Question: I would like to receive some insight as to how I can make an AI, that can walk smoothly around the map(between window size). Like, if the AI reached that defined spot, then it will walk to another spot.
Here is what I have tried,
First, I get a random float number from 0.0f to 608.0f because my window size is 640,640.
'''
void AIntelligence::GenRandom()
{
MapX = static_cast <float> (rand()) / (static_cast <float> (RAND_MAX / 608.0f));
MapY = MapX;
}
'''
Then,I pass in the current position of my sprite to this function
'''
void AIntelligence::RandomMove(float PosX, float PosY)
{
this->PosX = PosX;
this->PosY = PosY;
if (PosX == MapX || PosY == MapY) //If the current is the same as the generated random, then
{ generate it again.
GenRandom();
}
else
{
if (PosX < MapX || PosY < MapY) //If not then I see if the position less than the
{ generated and translate it.
this->PosX += 8.0f;
this->PosY += 8.0f;
}
else if (PosX > MapX || PosY > MapY)
{
this->PosX -= 8.0f;
this->PosY -= 8.0f;
}
else
this->PosX += 0.0f;
this->PosY += 0.0f;
}
}
'''
In my message loop, here is how I call the method
'''
while (GetMessage(&Msg, NULL, 0, 0))
{
TranslateMessage(&Msg);
DispatchMessage(&Msg);
Inputs->GetInput(); //Not related
Moving->RandomMove(PosX,PosY);
D3DXVECTOR2 SpritePos = D3DXVECTOR2(Moving->getPosX(), Moving->getPosY());
PosX = Moving->getPosX();
PosY = Moving->getPosY();
Graphic->ClearBegin(); //Begin the direct3d scene
Sprite->Begin(D3DXSPRITE_ALPHABLEND);
float Radian = D3DXToRadian(Rotation);
D3DXMatrixTransformation2D(&Mat, NULL, 0.0f, &SpriteScaling, &SpriteCenter, Radian, &SpritePos); // This is where the transformation is set.
Sprite->SetTransform(&Mat);
Sprite->Draw(Texture, NULL, NULL, NULL, D3DCOLOR_XRGB(255, 255, 255));
Sprite->End();
Graphic->EndPresent();
}
'''
The sprite did move but only moving downward right. And once it reached the same certain spot, it will only stay and vibrate there.... Sorry if my explanation is not clear enough or did not provide enough information needed.

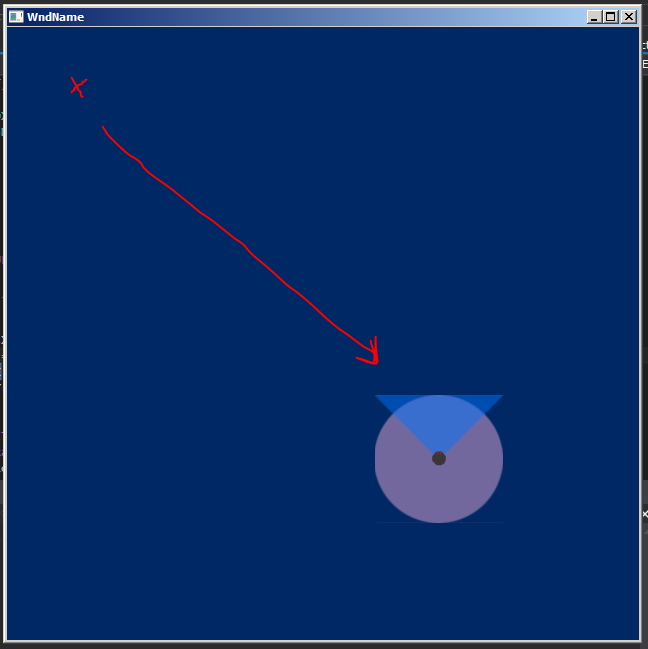
Answer: Here are a few things that should help you:
1) In 'RandomMove', your last 'else' doesn't have braces, since you're performing two operations, you should wrap both of them in braces like you did elsewhere
2) 'float' comparison is tricky. It's very unlikely that your 'PosX == MapX || PosY == MapY' will ever trigger. A better idea would be to calculate the 'distance' between your current position and the random position and then execute the code if the 'distance' is less than an 'epsilon' (small value). Here is a pretty detailed post about float comparison (<URL>
3) 'GenRandom' always assigns the same value to 'MapX' and 'MapY'. You should try to execute two random calls instead (and probably use a 'const float' to define your max value or make it configurable instead of hardcoding that width
4) Your 'RandomMove' method is a bit misleading. It's not performing random movement, it's going towards 'MapX' and 'MapY'. You should separate the calls to 'GenRandom' from your movement code.
5) Your movement code is meant to work only in diagonals since you always increment or decrement your position in both axes at the same time, in the same direction.
Here is a suggestion () of what your code could look like:
'''
void AIntelligence::GenRandom(const float in_MaxValueX, const float in_MaxValueY)
{
MapX = in_MaxValueX * (float)rand() / (float)RAND_MAX;
MapY = in_MaxValueY * (float)rand() / (float)RAND_MAX;
}
bool AIntelligence::MoveTowards(const float in_PosX, const float in_PosY)
{
// how far are we from our objective
const float distX = in_PosX - PosX; // by calculating the distance from the target position, it makes our speed calculations easier later on
const float distY = in_PosY - PosY;
// tolerance in pixels
const float tolerance = 1.0f;
const float absDistX = abs(distX);
const float absDistY = abs(distY);
if(absDistX <= tolerance && absDistY <= tolerance) // destination reached
return true;
else
{
// here, normally, you would use a desired speed AND a delta time (your message loop is not really good for that though) to compute how much movement you can execute in a given frame
const float movement = min(10.f, absDistX + absDistY); // by using min, we're making sure not to overshoot our destination
// compute how this movement is spread on each axis
const float movementX = movement * distX / (absDistX + absDistY);
const float movementY = movement * distY / (absDistX + absDistY);
PosX += movementX;
PosY += movementY;
}
return false;
}
// in your loop
if(Moving->MoveTowards(MapX, MapY))
{
Moving->GenRandom(608.f, 608.f); // you should definitely not hardcode these values
}
'''
Feel free to comment if there's parts you don't quite understand